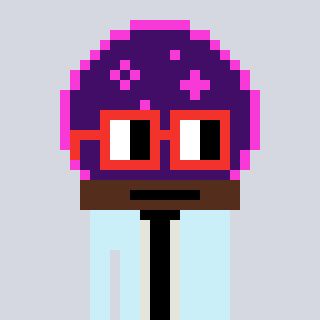
a pixel art character with square red glasses, a crystalball-shaped head and a cold-colored body on a cool background